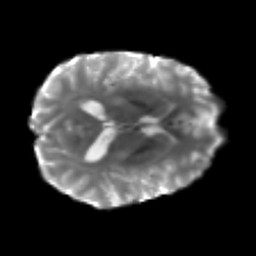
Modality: T2w
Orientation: axial
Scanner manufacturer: siemens
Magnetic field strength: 3 T
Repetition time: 3.6 s
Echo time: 0.092 s